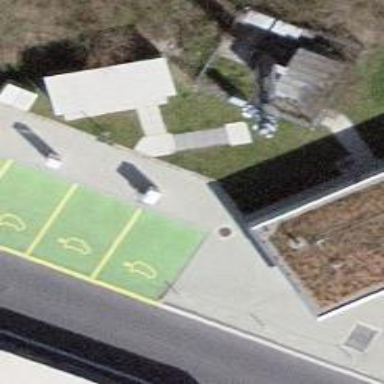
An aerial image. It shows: Charging station.